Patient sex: F
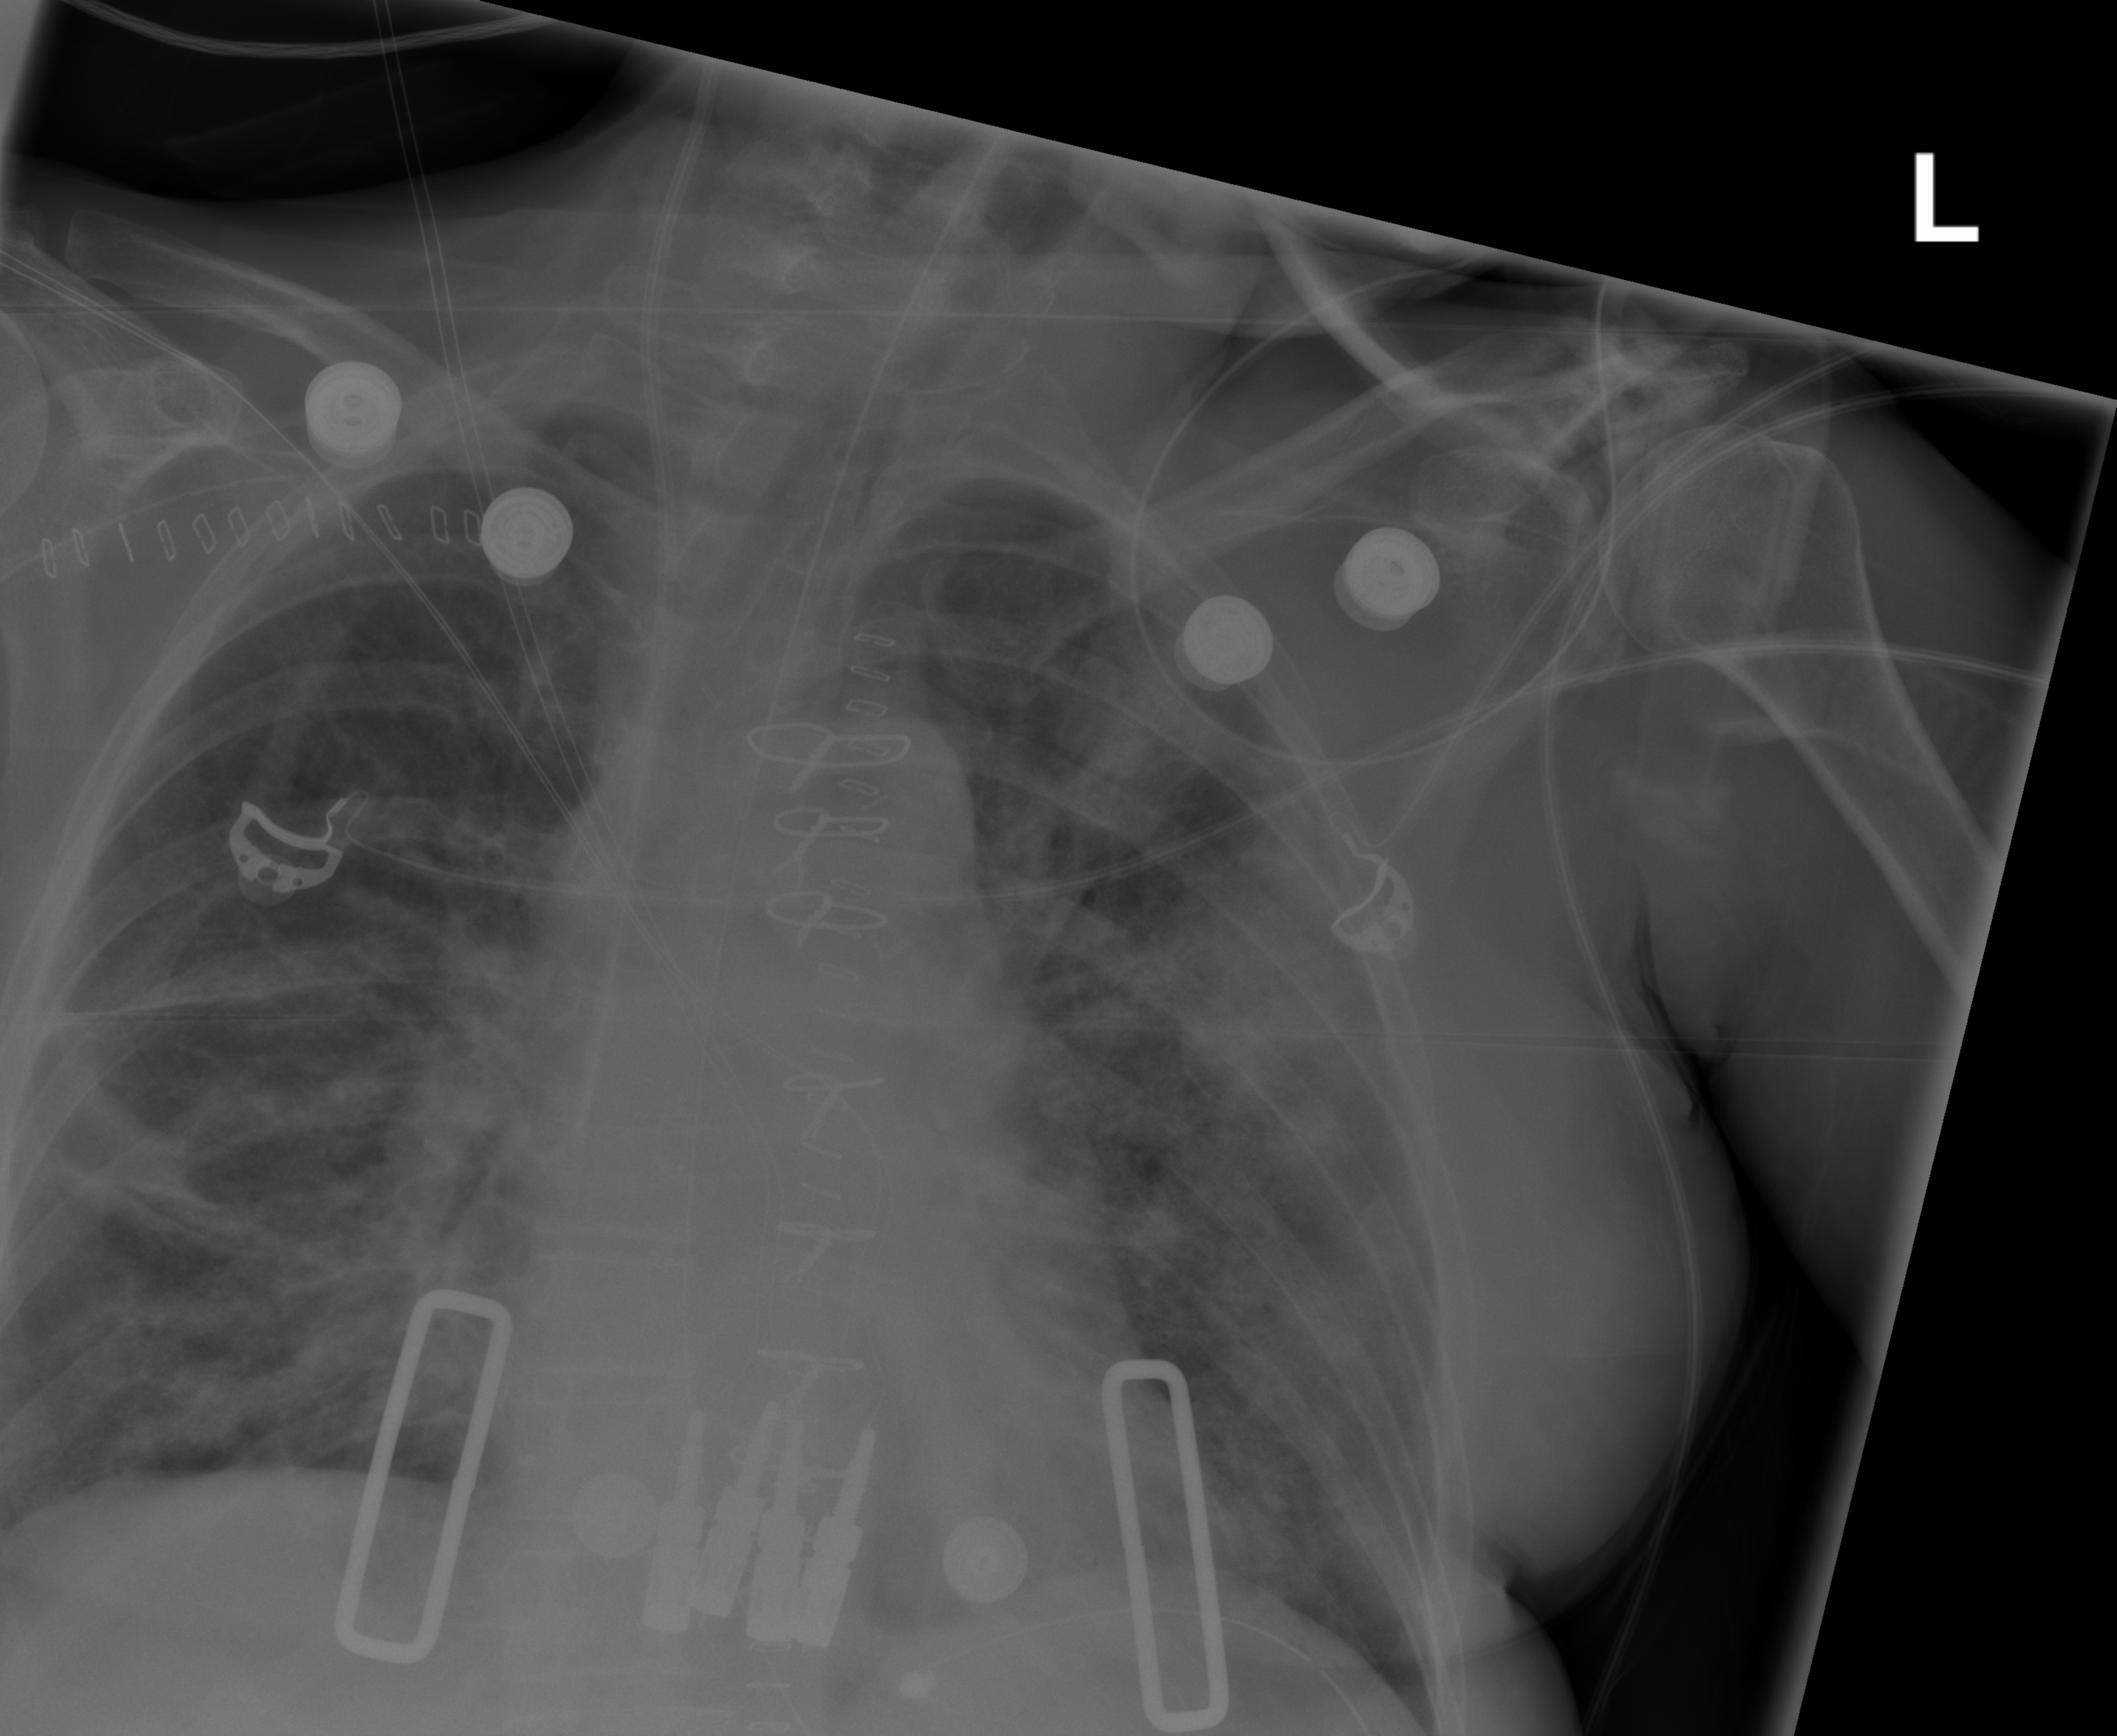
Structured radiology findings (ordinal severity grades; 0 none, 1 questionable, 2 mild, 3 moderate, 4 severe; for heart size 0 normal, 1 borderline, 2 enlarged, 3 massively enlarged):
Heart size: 0
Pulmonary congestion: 2
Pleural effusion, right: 0
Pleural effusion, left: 0
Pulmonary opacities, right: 2
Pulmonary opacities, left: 3
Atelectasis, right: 2
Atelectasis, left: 0